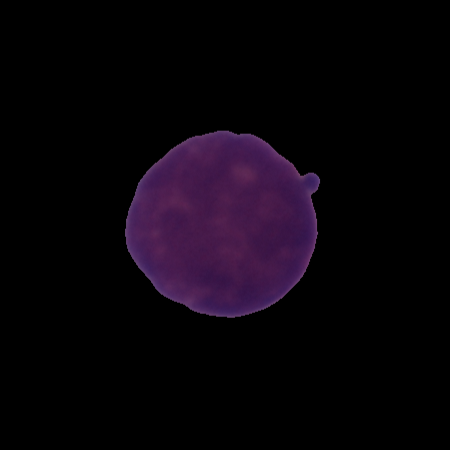
Label: healthy